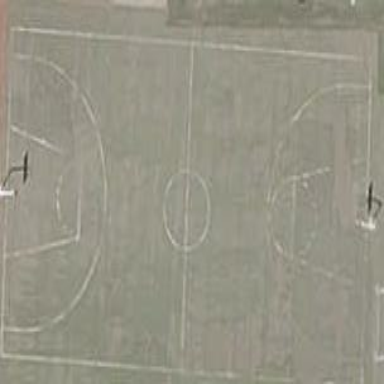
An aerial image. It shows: Basketball court on leisure land pitch.